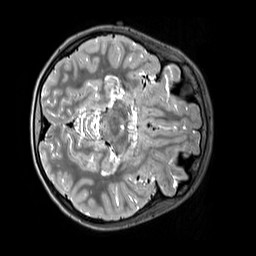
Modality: T2w
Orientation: axial
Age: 11
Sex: male
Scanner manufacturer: siemens
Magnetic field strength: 3 T
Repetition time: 3.2 s
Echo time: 0.408 s